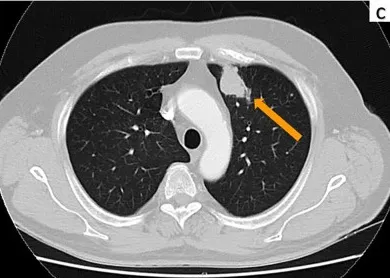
(B) Complete resolution of the tumor mass at three months after the first and only dose of ipilimumab plus nivolumab.
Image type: radiology (ct)